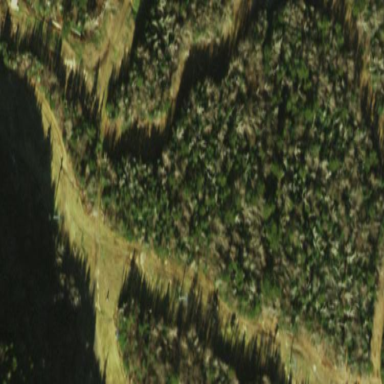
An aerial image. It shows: Coniferous forest area.